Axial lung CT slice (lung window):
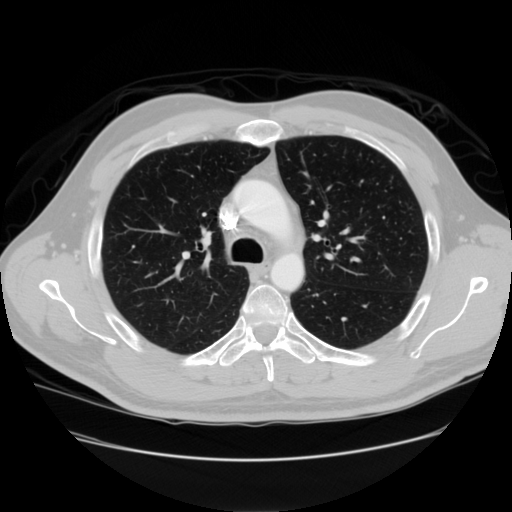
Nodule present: no